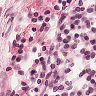
Metastatic tissue present: no